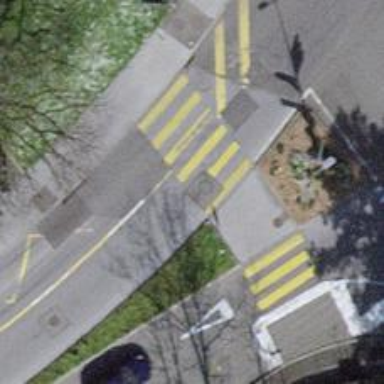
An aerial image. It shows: Uncontrolled zebra crossing on the road.